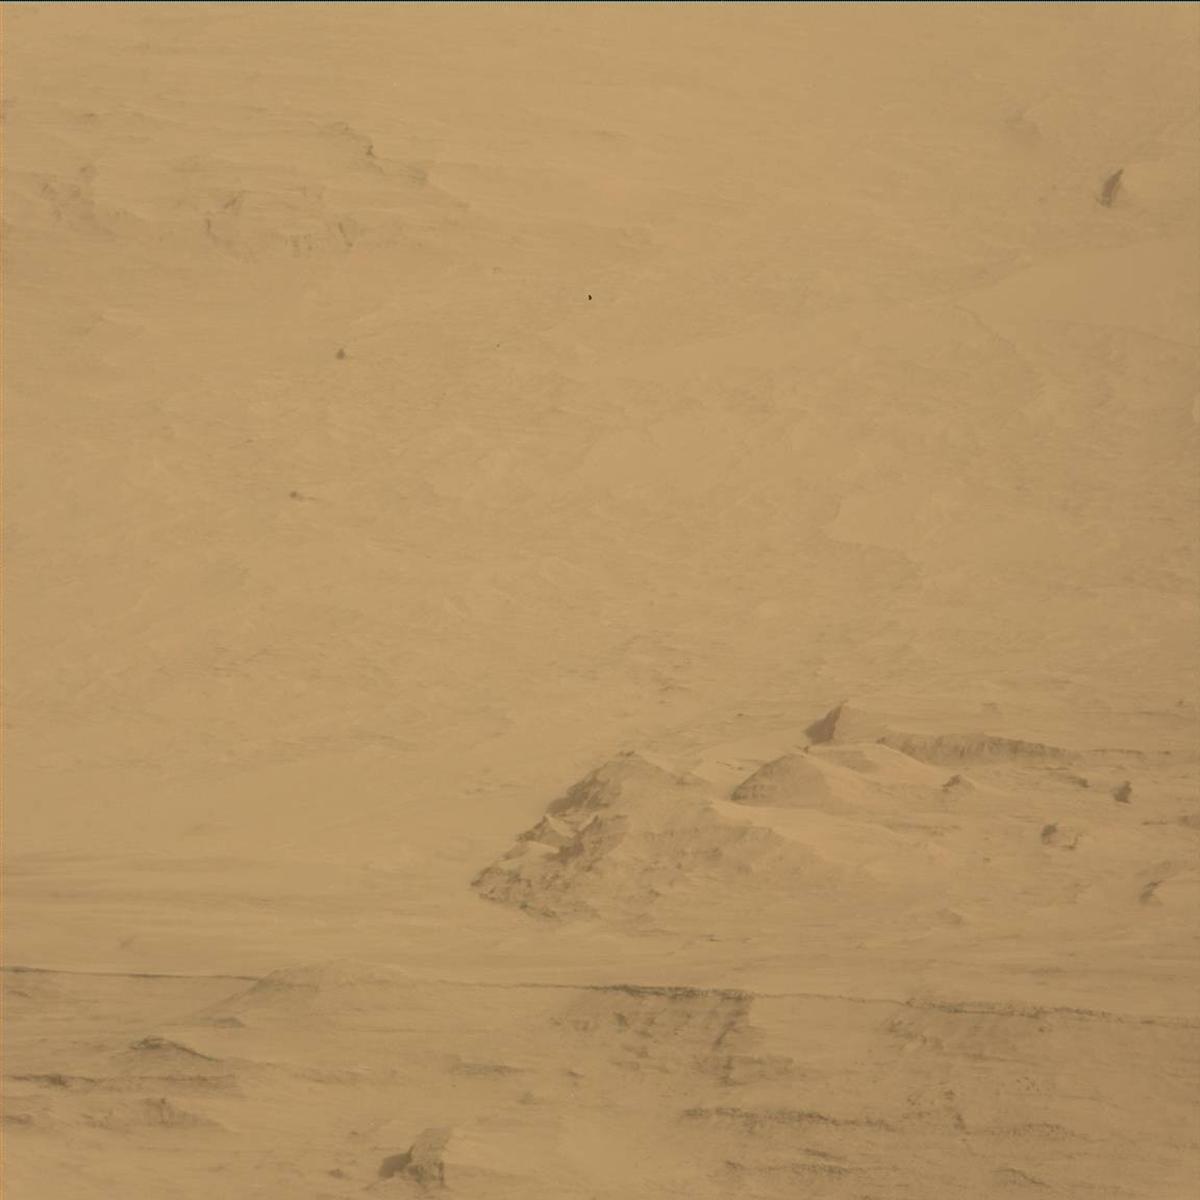
Terrain classes present: Ridge